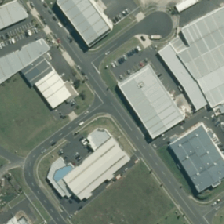
Land cover: urban_build_up